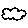
Label: cloud